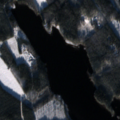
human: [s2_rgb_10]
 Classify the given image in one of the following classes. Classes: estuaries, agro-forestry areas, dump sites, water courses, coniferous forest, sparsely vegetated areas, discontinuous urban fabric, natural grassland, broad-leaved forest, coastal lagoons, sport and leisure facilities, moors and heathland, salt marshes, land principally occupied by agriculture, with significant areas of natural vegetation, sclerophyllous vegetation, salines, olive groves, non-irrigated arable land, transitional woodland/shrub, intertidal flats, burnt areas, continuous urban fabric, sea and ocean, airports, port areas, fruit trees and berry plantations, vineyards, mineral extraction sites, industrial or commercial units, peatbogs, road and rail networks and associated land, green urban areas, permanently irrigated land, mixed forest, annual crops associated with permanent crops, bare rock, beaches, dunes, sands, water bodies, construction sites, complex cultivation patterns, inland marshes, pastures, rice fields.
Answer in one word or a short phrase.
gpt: land principally occupied by agriculture, with significant areas of natural vegetation, coniferous forest, mixed forest, transitional woodland/shrub, water bodies